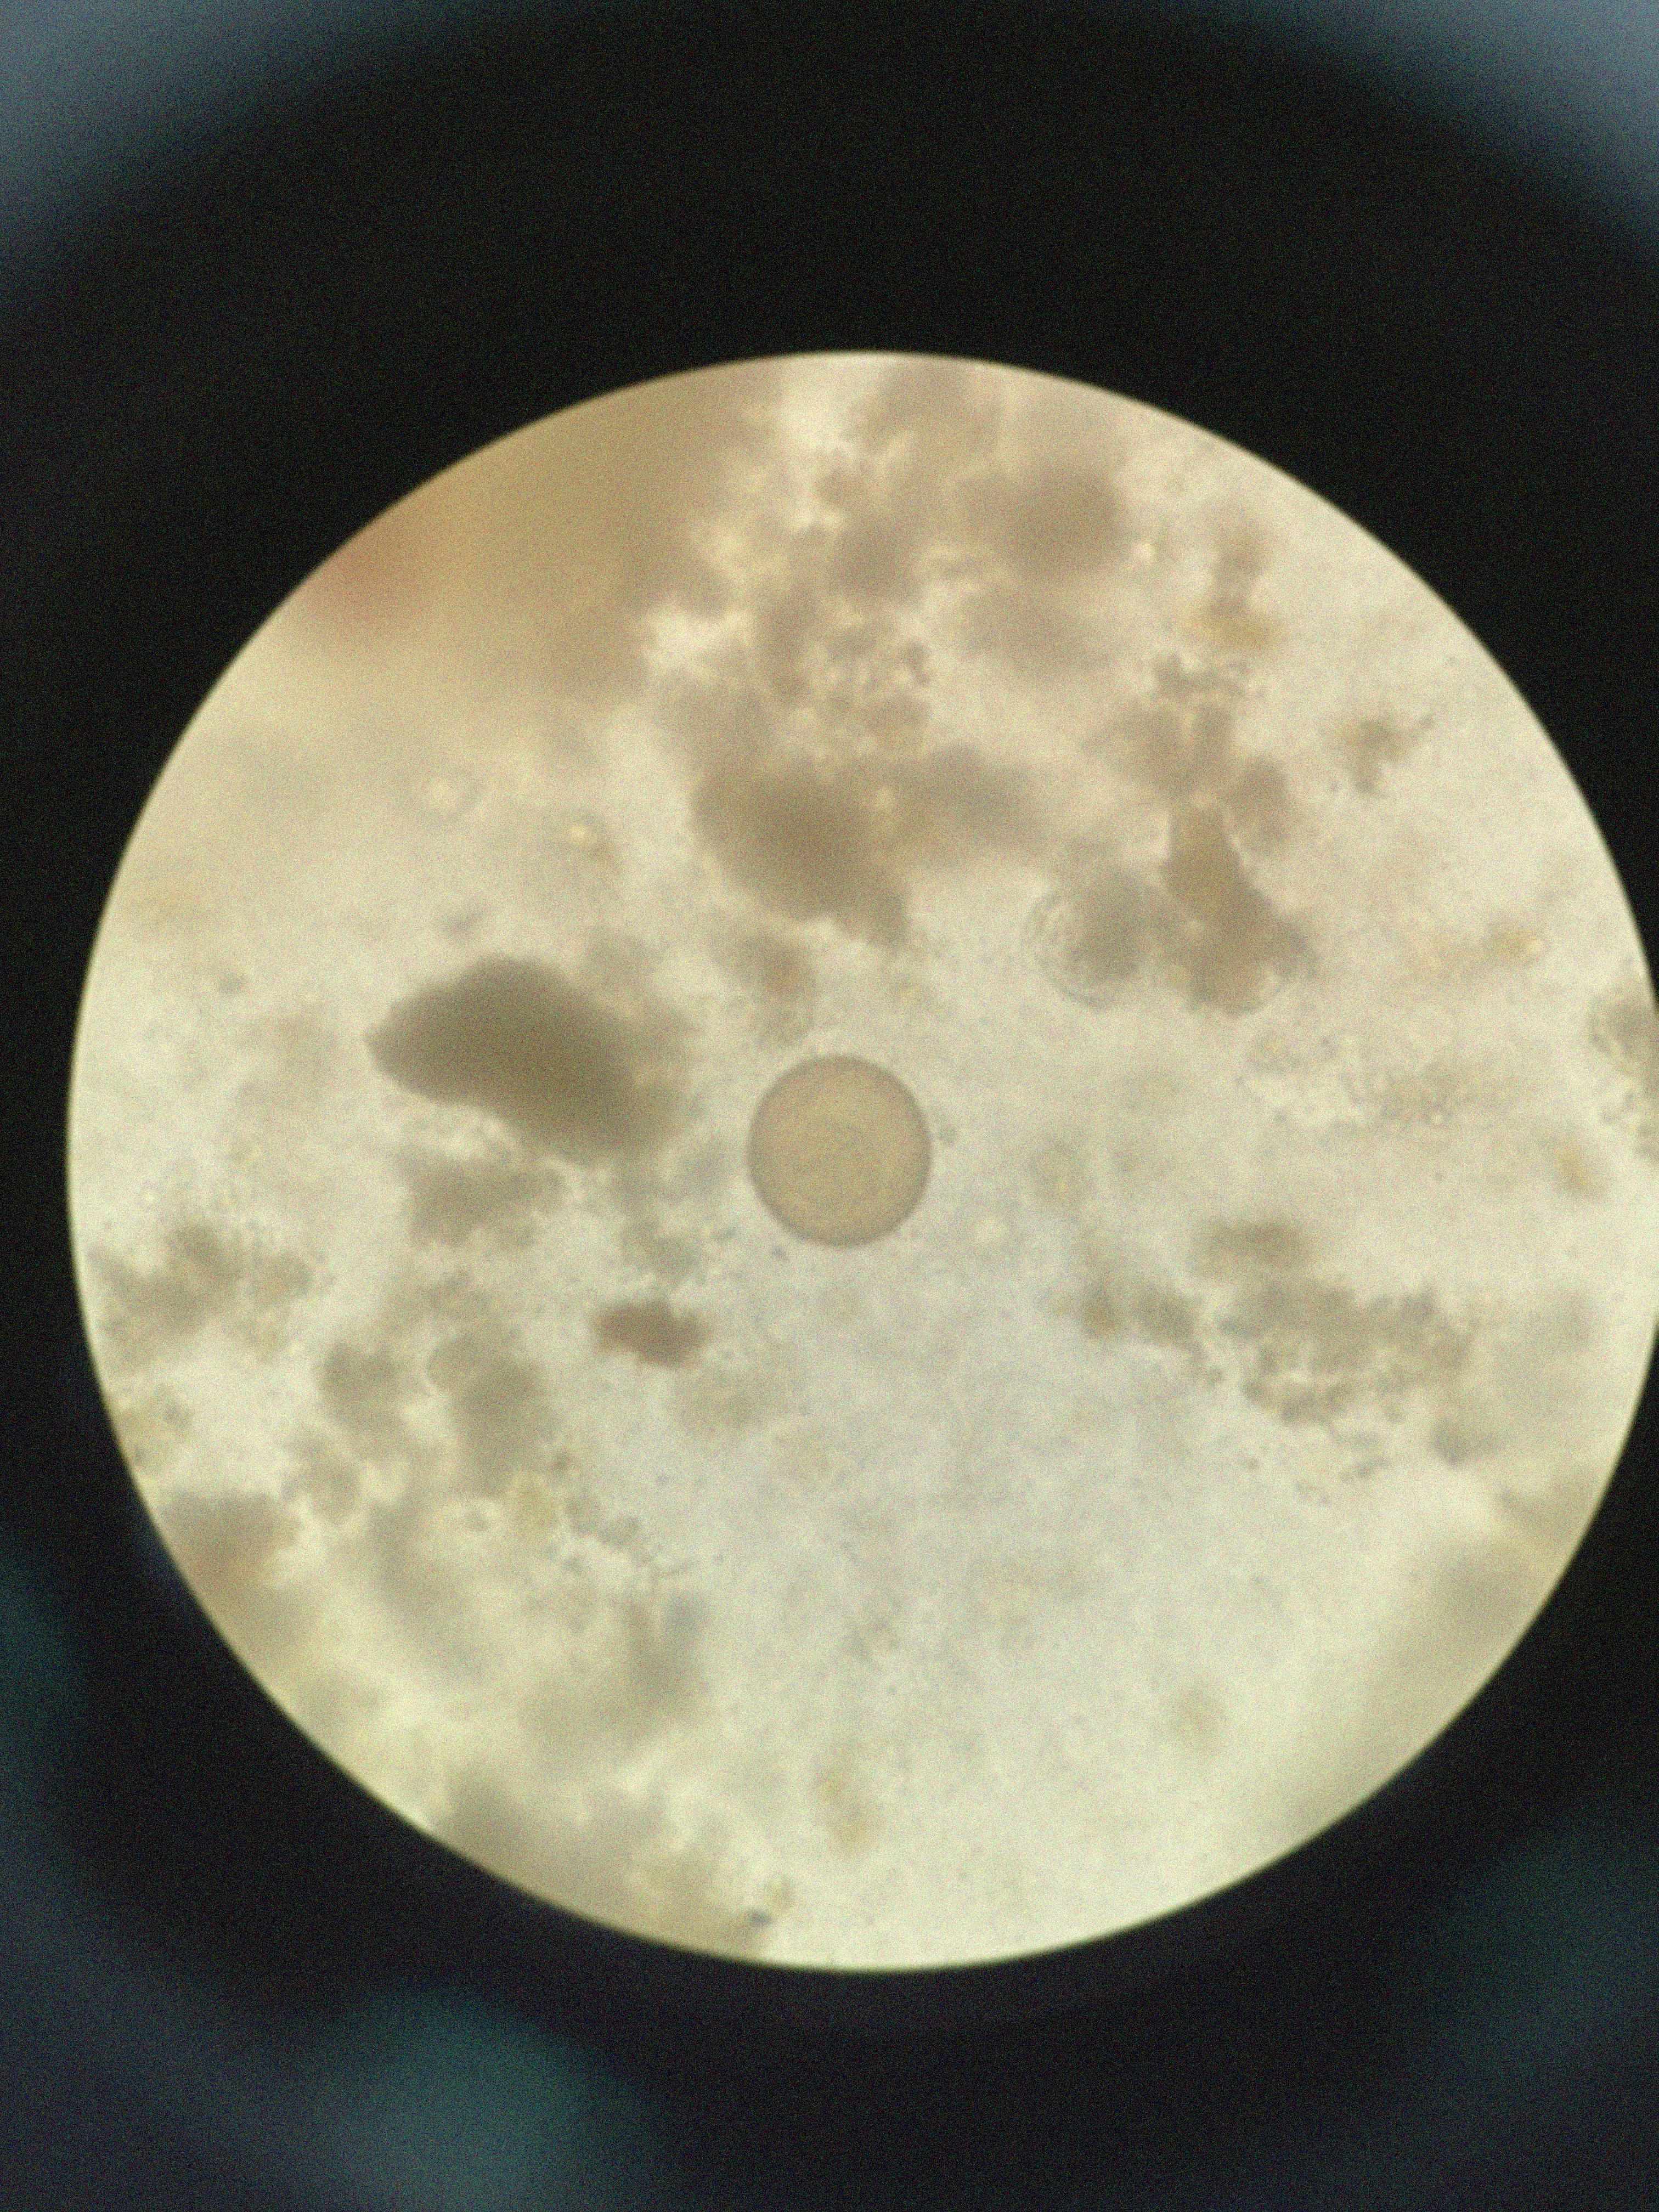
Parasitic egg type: Hymenolepis diminuta